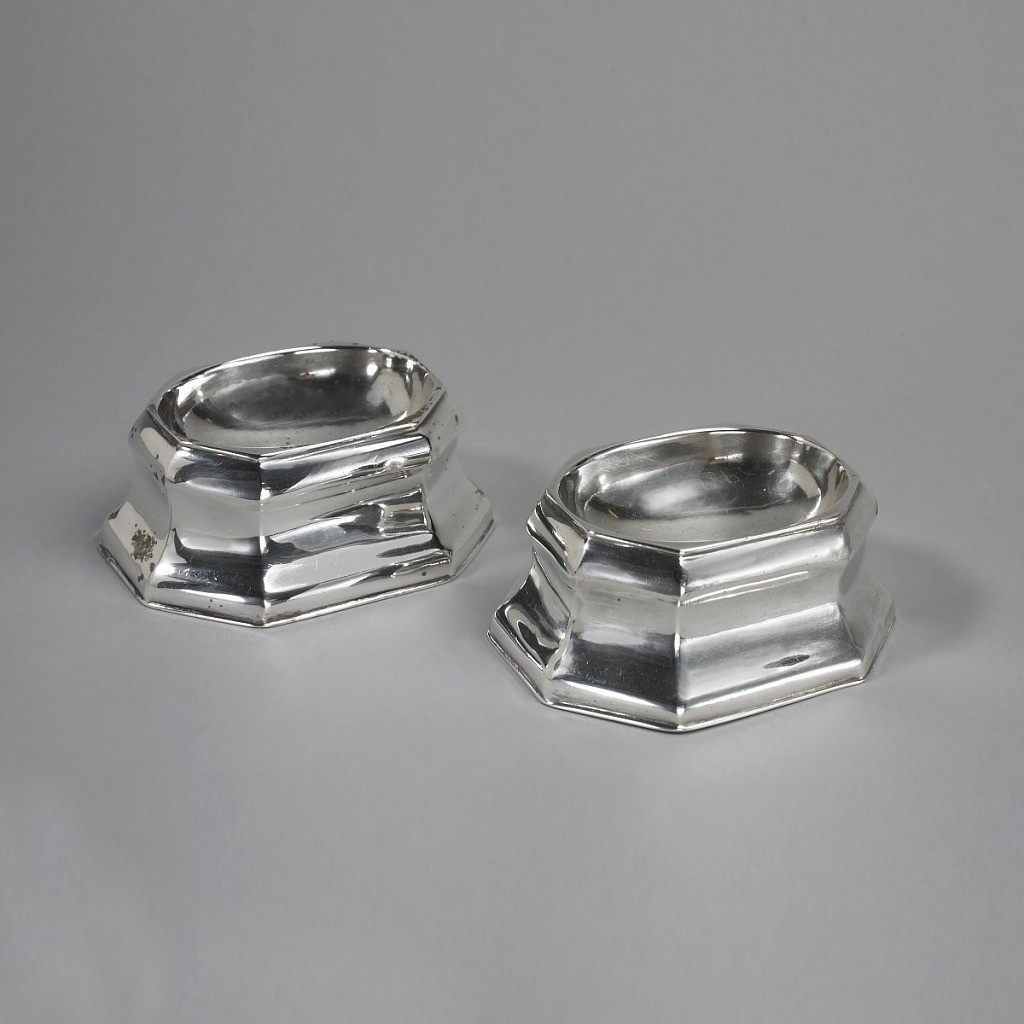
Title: Four Trencher Salts
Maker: James Rood, English, active 1710 – 1718
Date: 1722
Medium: silver
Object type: saltcellars
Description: Oval octagonal bodies with shaped profile. Oval, concave well. Each engraved-on underside of well with Roman initials: "WB".